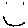
Label: smiley face